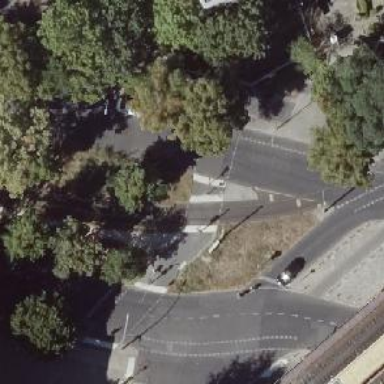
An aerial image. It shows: Traffic island located on footway.